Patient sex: M
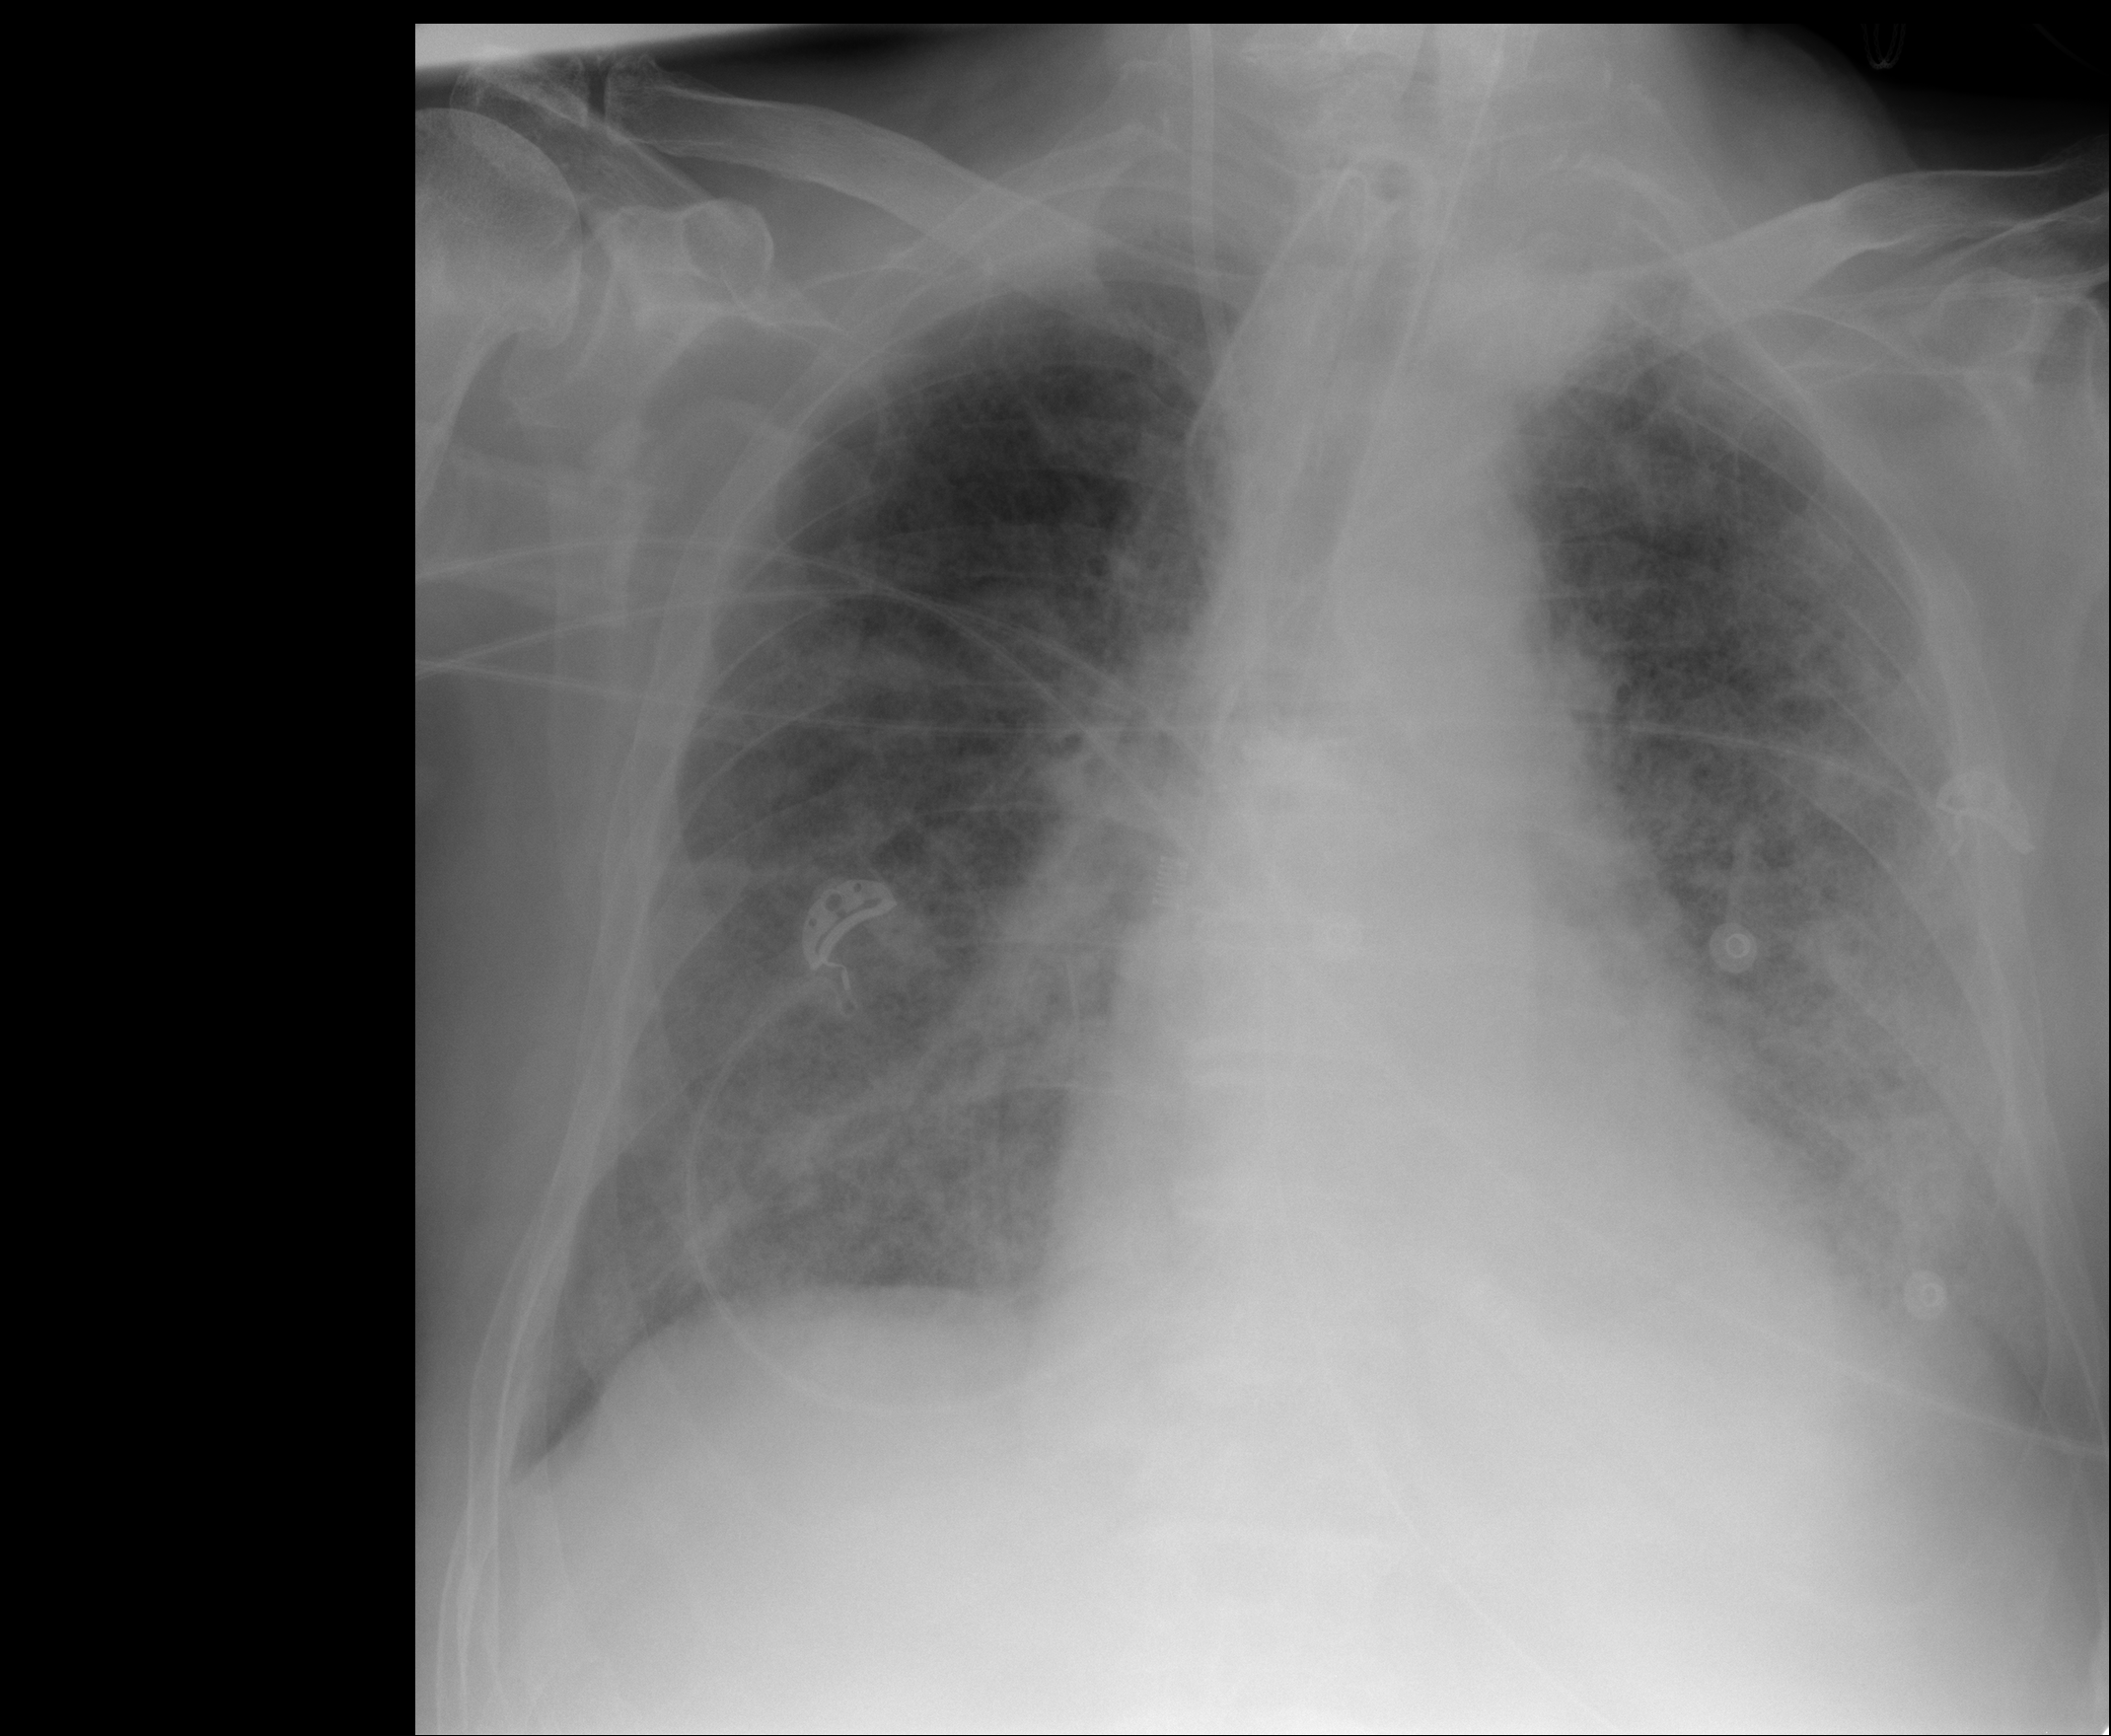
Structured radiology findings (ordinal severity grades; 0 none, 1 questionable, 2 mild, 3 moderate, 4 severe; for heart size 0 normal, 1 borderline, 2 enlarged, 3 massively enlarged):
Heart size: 1
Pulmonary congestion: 2
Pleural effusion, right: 2
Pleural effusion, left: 2
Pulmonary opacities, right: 2
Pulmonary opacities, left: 2
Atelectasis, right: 2
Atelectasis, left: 2